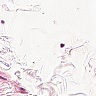
Metastatic tissue present: no